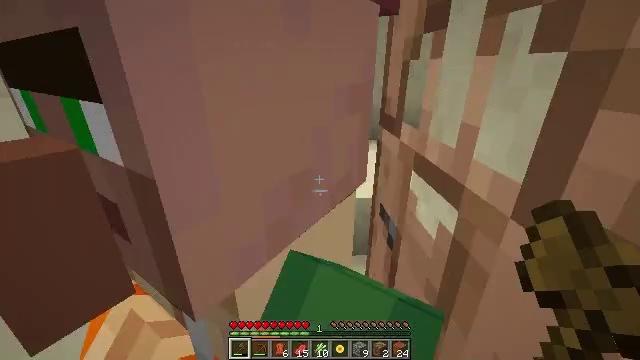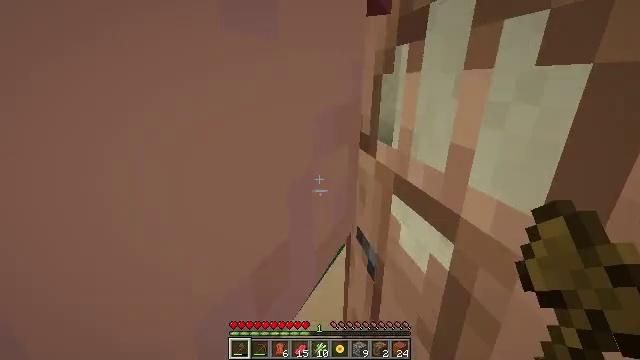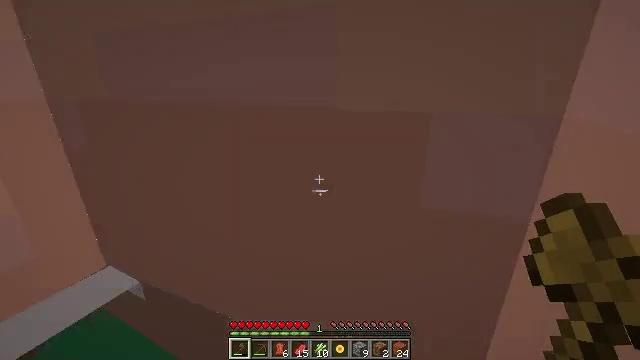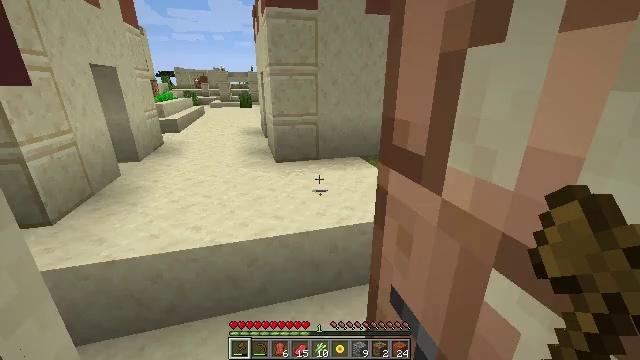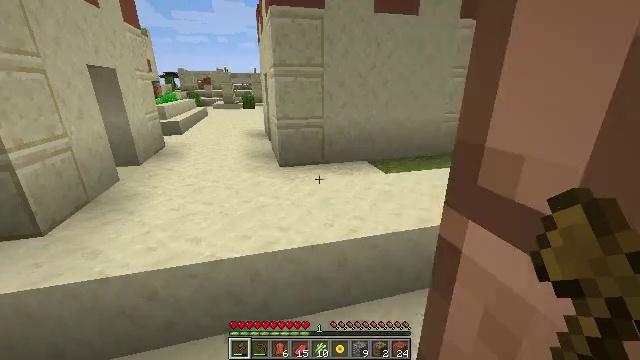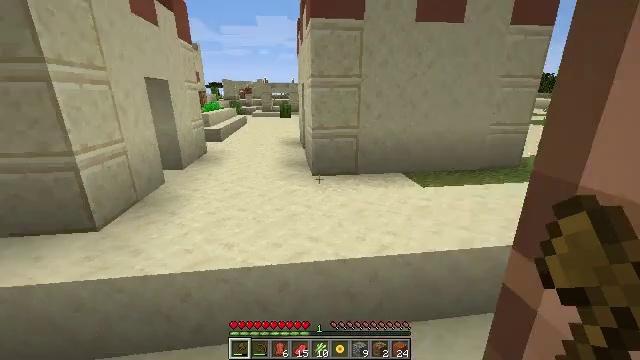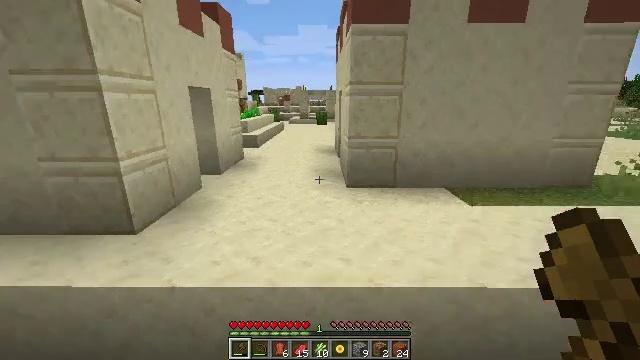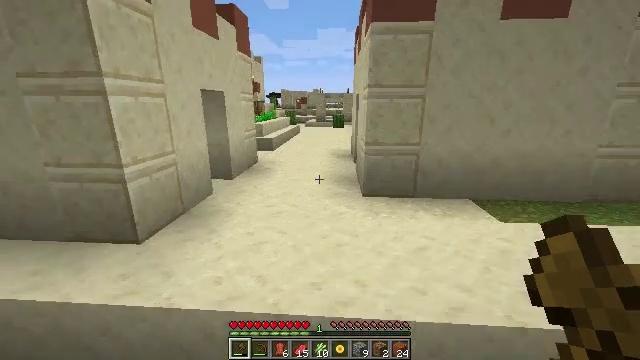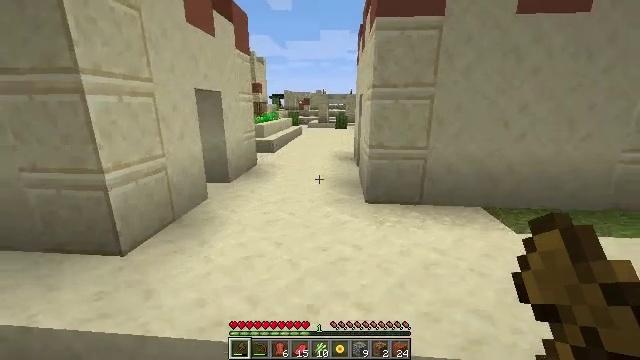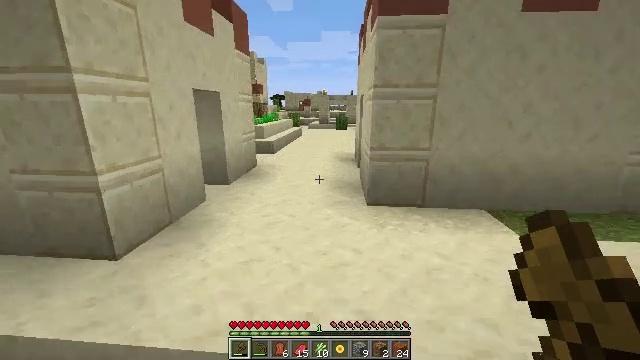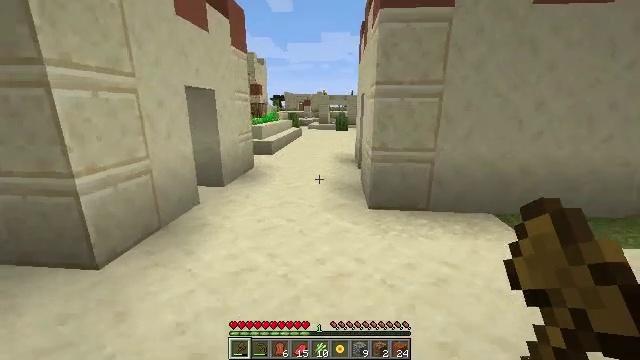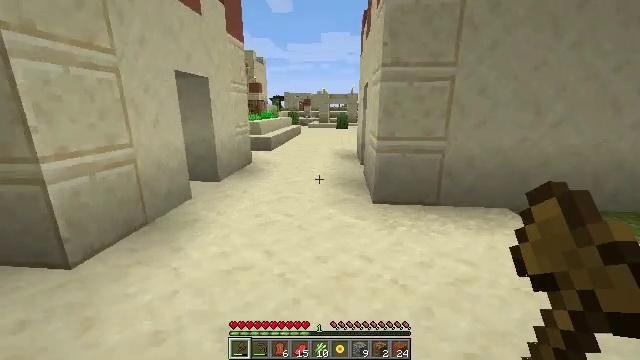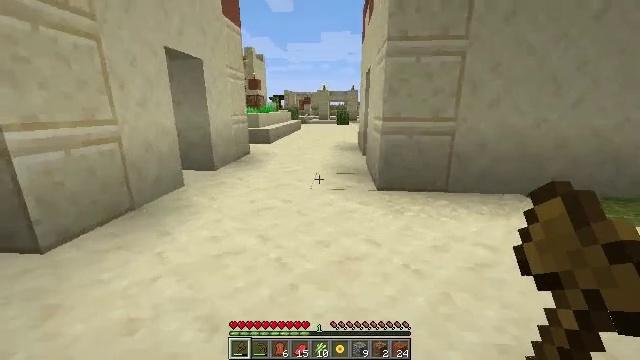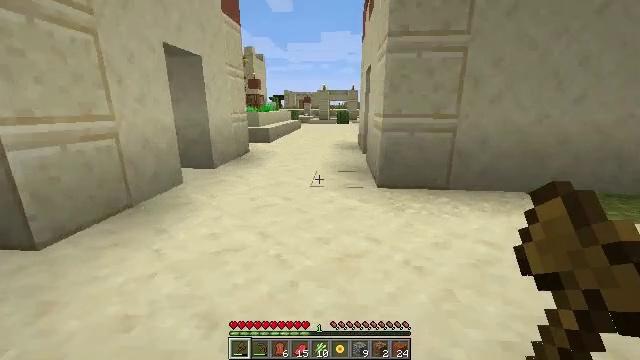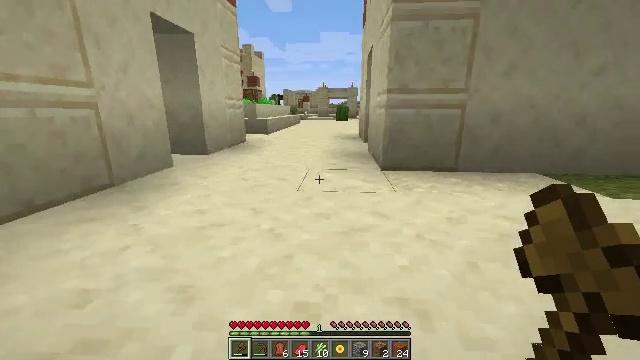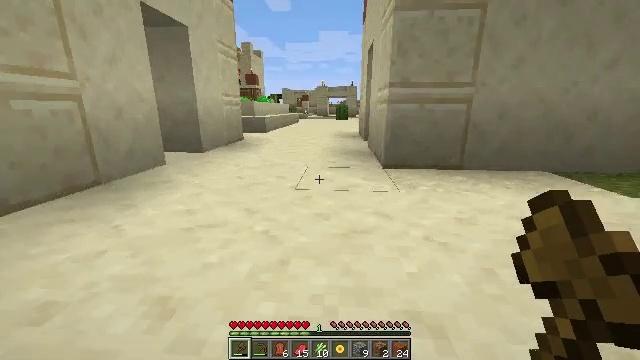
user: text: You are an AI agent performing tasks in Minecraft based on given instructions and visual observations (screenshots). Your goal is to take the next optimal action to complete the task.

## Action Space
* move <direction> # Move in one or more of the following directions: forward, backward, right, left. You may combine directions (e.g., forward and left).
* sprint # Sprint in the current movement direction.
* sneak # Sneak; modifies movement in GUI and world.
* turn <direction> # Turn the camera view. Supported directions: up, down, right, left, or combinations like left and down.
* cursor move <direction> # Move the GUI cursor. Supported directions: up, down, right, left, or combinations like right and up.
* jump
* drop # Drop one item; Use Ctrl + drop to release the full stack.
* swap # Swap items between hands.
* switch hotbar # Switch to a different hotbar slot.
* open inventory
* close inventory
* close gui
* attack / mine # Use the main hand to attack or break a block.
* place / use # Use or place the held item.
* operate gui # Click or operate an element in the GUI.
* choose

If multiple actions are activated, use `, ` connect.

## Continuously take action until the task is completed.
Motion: motion action
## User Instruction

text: Break the cyan bed to collect it.
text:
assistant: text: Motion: move forward, turn right and up
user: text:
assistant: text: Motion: move forward, turn right
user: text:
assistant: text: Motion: move forward
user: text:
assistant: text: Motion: move forward
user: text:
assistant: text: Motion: move forward, turn left and up
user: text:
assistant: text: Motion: move forward, turn left and up
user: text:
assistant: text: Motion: move forward, turn left
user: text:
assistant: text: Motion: move forward
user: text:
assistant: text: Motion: move forward
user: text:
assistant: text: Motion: move forward
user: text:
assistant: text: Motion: move forward
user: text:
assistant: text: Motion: move forward
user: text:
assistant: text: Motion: move forward
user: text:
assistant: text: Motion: move forward
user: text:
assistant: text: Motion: move forward, jump
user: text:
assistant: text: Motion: move forward, jump
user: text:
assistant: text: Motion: move forward, turn left, jump
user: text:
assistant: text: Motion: move forward, jump
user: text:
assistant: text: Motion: move forward, jump
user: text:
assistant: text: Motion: move forward, jump
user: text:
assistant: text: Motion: move forward, jump
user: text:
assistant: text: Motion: move forward
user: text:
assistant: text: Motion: move forward
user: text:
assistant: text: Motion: move forward
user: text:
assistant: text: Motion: move forward
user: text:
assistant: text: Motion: move forward
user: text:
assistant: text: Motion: move forward, turn right and down
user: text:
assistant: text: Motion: move forward, turn right and down
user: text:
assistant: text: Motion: move forward
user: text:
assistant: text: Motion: move forward